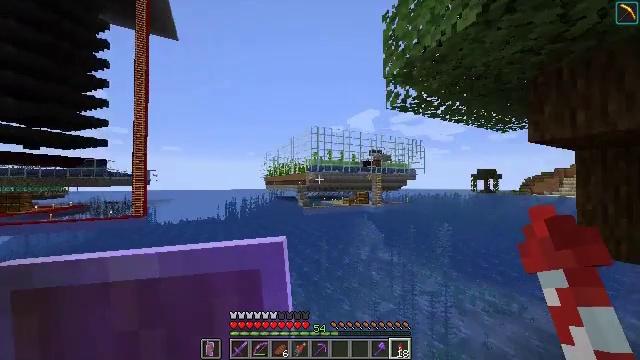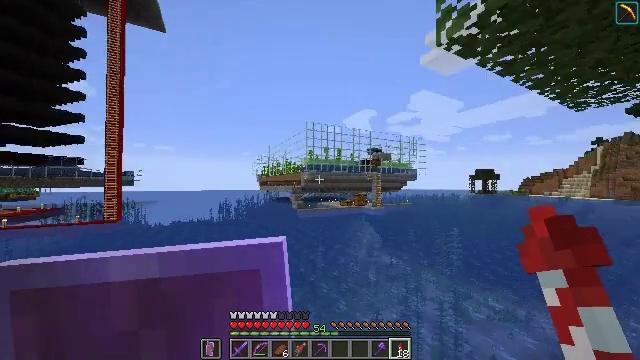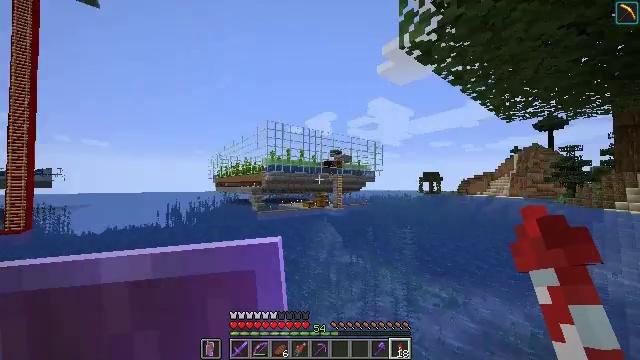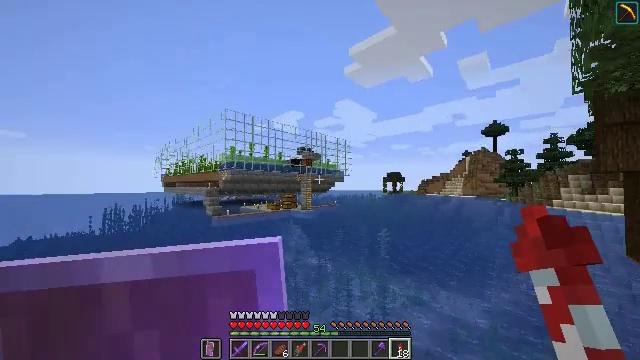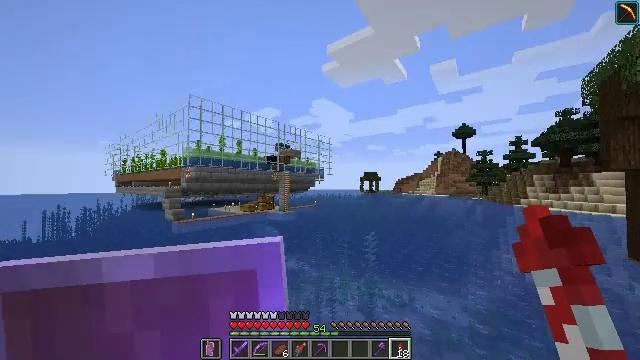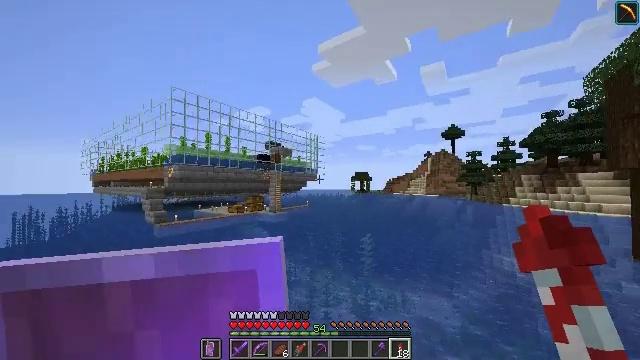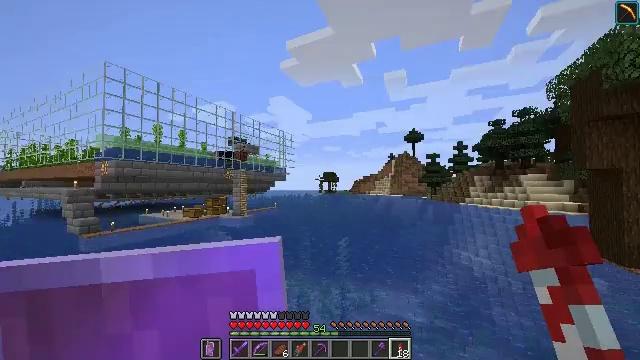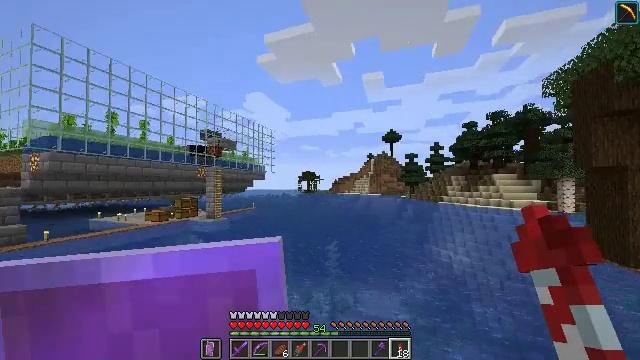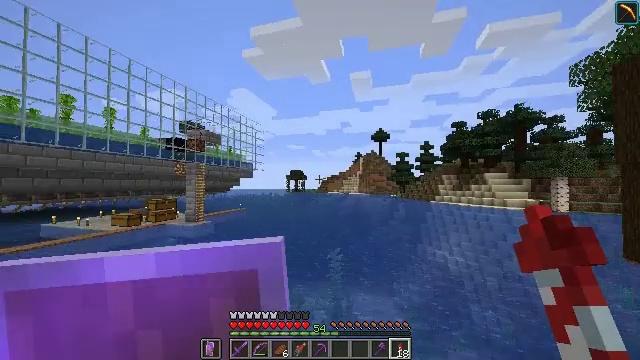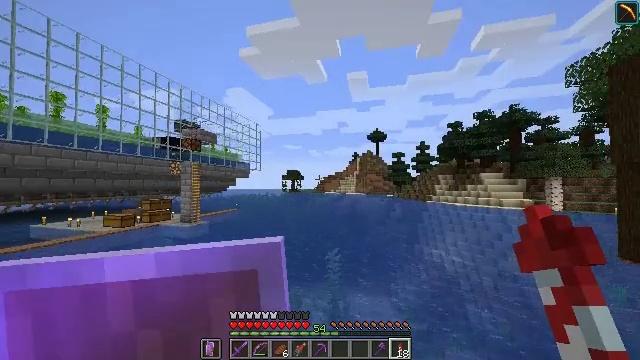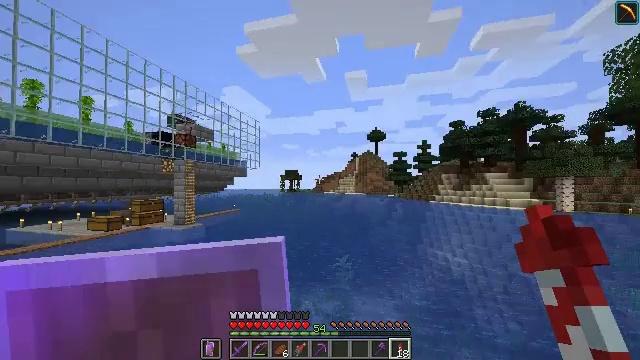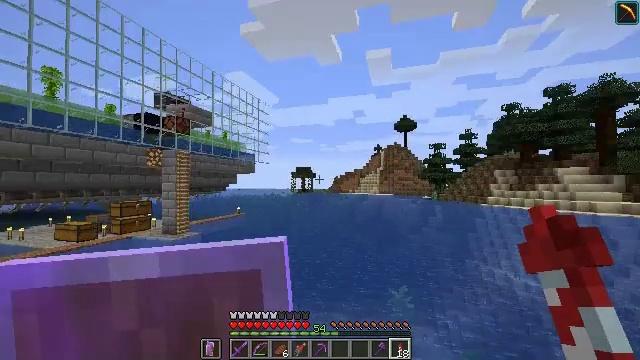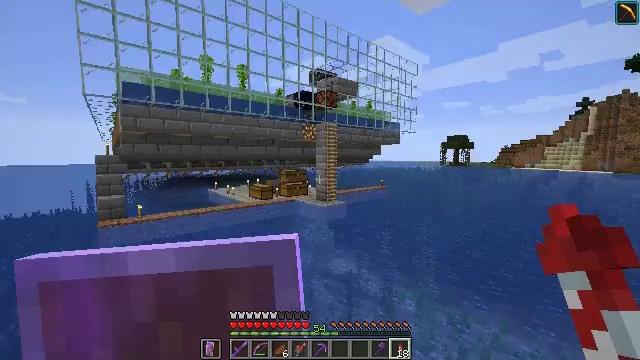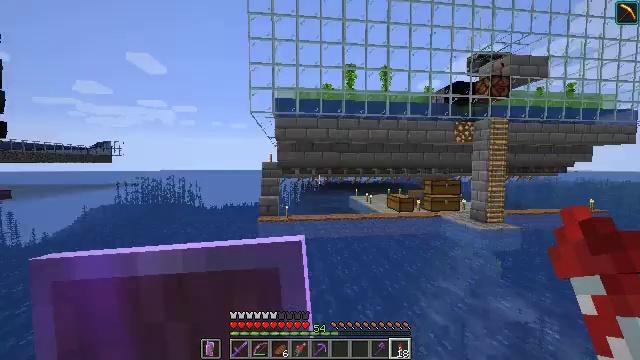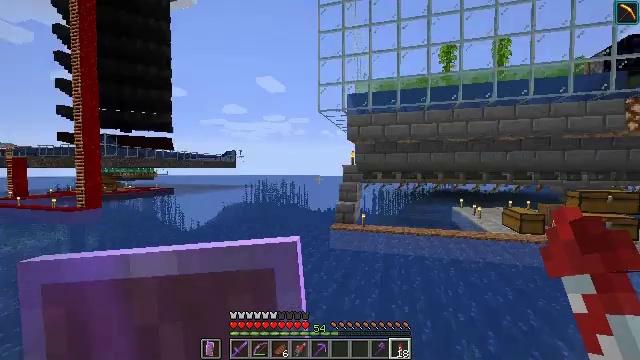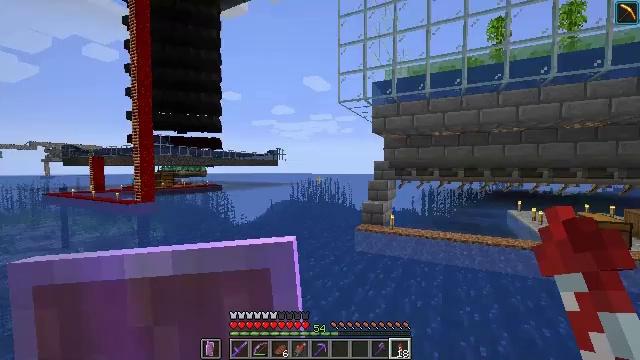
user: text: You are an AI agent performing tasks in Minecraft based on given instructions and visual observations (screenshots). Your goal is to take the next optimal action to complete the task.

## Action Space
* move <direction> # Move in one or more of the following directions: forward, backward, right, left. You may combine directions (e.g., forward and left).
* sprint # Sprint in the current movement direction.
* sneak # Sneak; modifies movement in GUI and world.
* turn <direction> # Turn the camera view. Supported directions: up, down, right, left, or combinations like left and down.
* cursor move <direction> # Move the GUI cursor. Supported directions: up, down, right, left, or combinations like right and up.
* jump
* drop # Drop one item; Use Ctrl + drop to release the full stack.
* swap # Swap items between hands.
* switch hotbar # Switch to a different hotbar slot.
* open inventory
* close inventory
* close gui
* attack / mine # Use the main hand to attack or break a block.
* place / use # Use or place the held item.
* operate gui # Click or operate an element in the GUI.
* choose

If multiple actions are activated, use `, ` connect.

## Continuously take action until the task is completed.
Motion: motion action
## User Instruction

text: Collect the brown shulker box for storage.
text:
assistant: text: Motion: move forward, sprint, turn right
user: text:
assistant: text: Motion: move forward, sprint, turn right
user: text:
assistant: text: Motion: move forward, sprint, turn right
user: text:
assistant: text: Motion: move forward, sprint, turn right
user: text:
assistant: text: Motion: move forward, sprint, turn right
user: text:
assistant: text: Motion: move forward, sprint, turn right
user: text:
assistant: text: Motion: move forward, sprint, turn right
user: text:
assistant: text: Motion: move forward, sprint, turn right
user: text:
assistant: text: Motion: sprint
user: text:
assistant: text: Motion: no_op
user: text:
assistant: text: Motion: turn left
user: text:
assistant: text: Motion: turn left and down
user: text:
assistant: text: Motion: turn left and up
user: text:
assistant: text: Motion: turn left and up
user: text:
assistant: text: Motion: turn left
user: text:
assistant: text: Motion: turn left
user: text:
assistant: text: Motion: no_op
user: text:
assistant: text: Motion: no_op
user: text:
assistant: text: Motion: no_op
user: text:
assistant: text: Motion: no_op
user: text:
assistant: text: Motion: no_op
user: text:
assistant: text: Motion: no_op
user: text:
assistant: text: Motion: turn right
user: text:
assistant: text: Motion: turn right and down
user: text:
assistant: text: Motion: turn right and down
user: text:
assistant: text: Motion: turn right
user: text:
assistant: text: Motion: turn right
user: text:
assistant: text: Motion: turn right
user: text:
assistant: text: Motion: turn right and down
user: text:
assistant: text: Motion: turn right and down